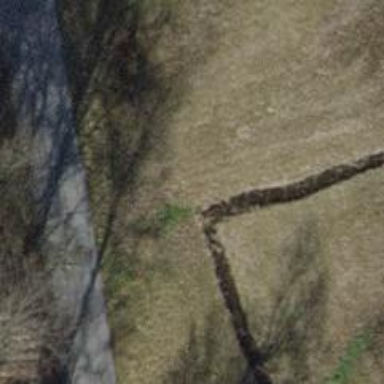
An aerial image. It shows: Ditch serving as waterway.